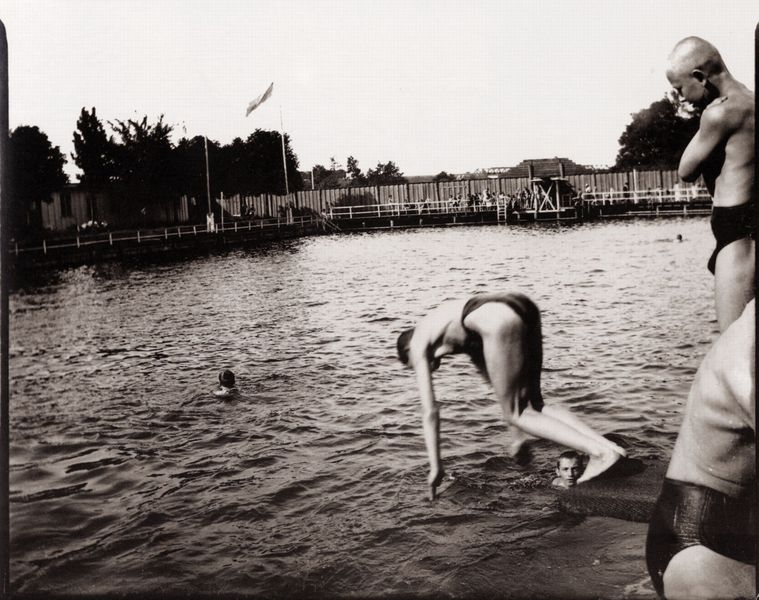
Titel: Freibad, Charlottenburg-Kochsee
Künstler: Heinrich Zille
Schlagwörter: baum, haut, himmel, kopf, körper, mann, nackt, schatten, wasser, weiß, baden, badende, bäume, fluss, menschen, see, ufer, ausschnitt, braun, grau, licht, männer, schwarz, zaun, alt, arme, bild, nass, gewässer, kind, kinder, bassin, beine, sprung, sommer, wellen, fahnen, zuschauer, fahne, flagge, jungen, knaben, mauer, sepia, leiter, detail, freizeit, sport, glatze, bretter, junge, warten, abbild, betrachter, foto, fotografie, photographie, bad, knabe, jungs, schwimmen, becken, brett, schwarz weiss, badehose, springen, muskel, umzäunung, bretterzaun, schwarz/weiß, schwimmer, schwimmbad, menschne, badeanstalt, jugendliche, badeanzug, inder, schwimmend, freibad, kopfsprung, badehosen, bademode, köpfer, schwimmbecken, sprun, sprungbrett, strandbad, schwarz weiss foto, himmel#, banden, rodtschenko, badeanstallt, hechtsprung, #schwimmbad, fanen, jungs beim badenim schweimmbad, einmeter, adehose